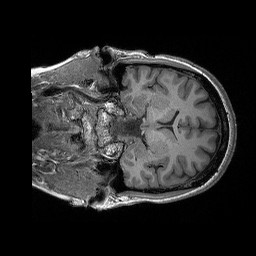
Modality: T1w
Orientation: coronal
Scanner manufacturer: siemens
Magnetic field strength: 3 T
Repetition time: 2.3 s
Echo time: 0.00298 s